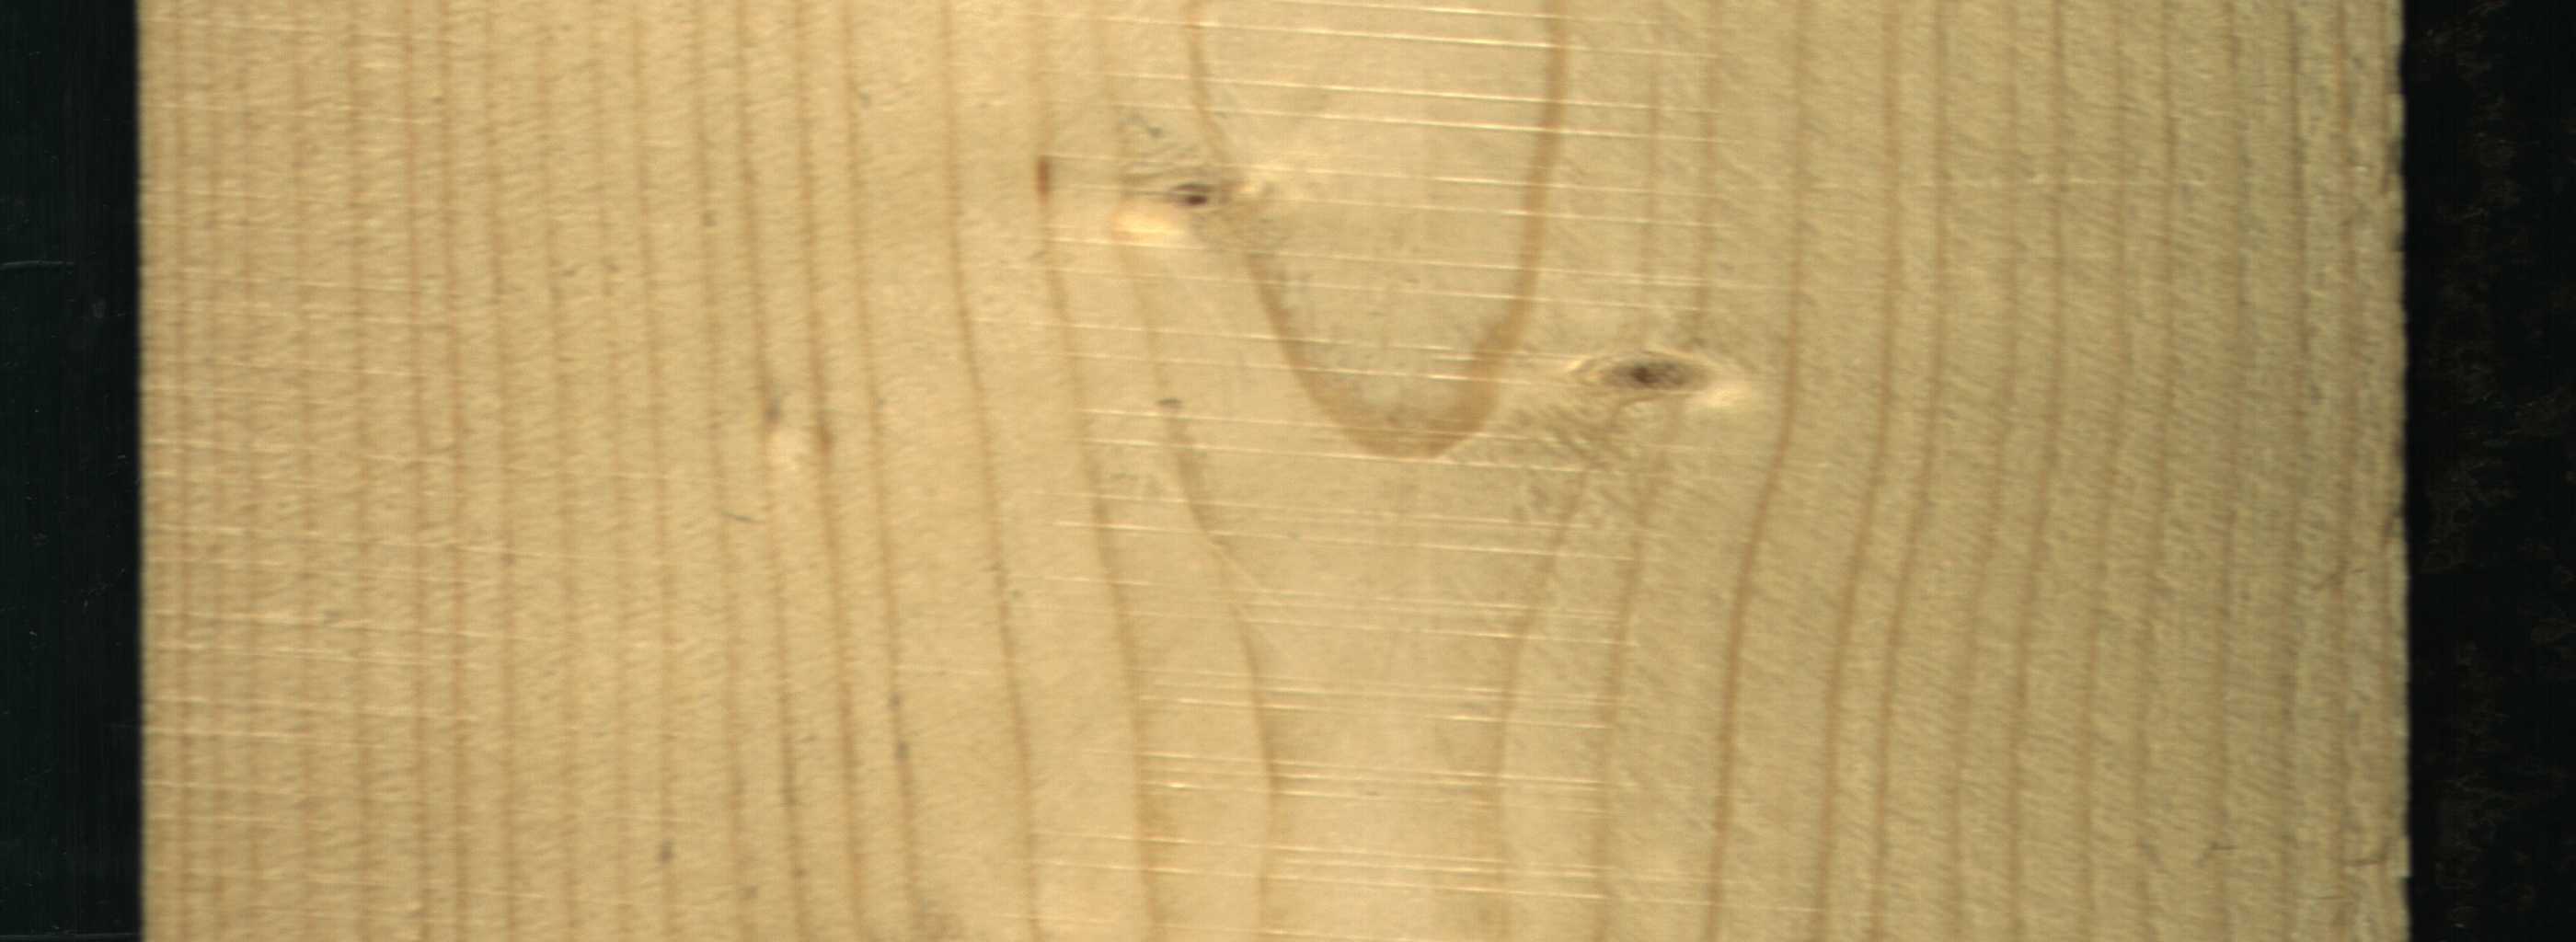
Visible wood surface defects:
Live_Knot
Live_Knot